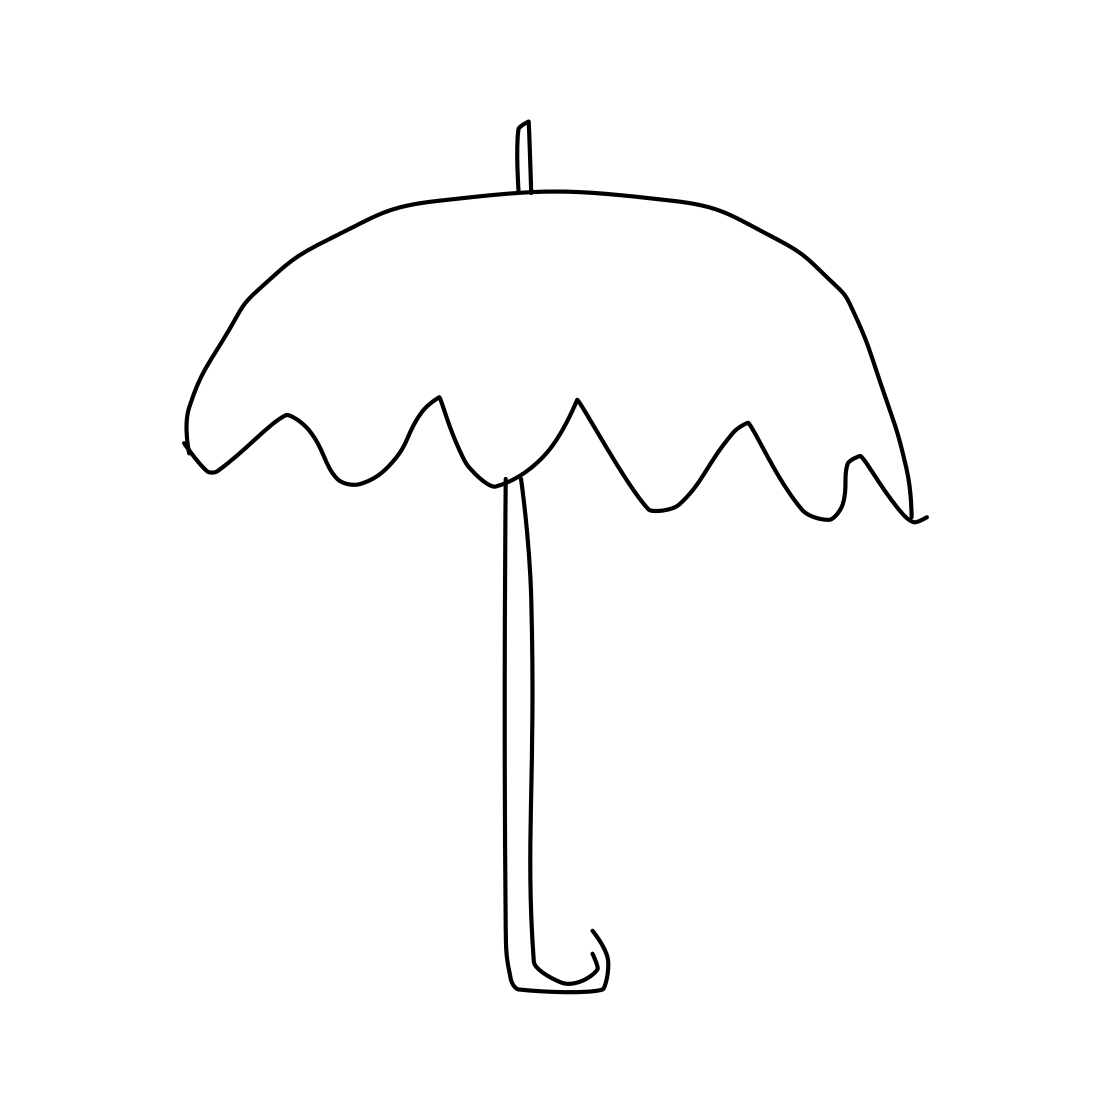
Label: umbrella